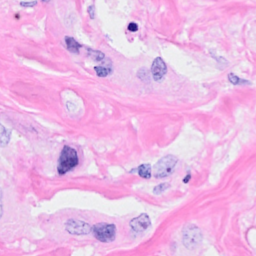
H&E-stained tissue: Breast